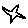
Label: star